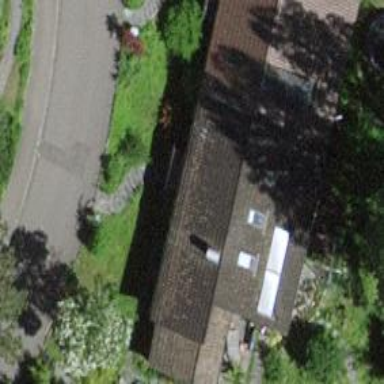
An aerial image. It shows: Semi-detached house.